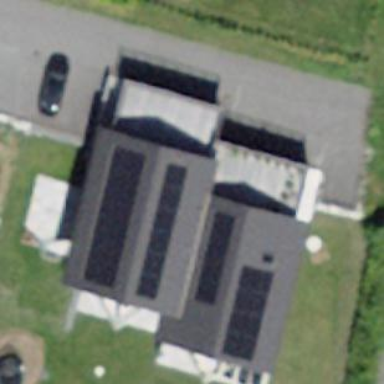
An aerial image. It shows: Simple and straightforward house.